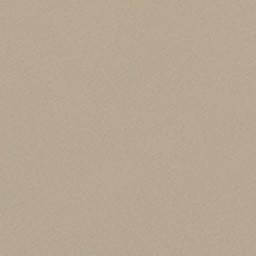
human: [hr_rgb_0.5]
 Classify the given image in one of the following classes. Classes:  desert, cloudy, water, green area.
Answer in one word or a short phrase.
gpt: desert